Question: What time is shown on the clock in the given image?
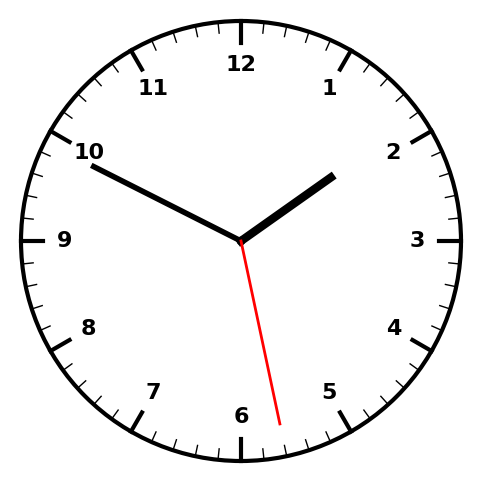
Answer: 01:49:28